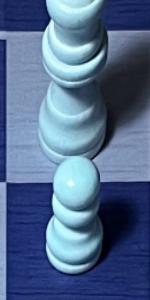
Label: Pawn_White